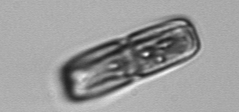
Label: Ephemera